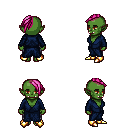
a pixel art fantasy rpg character, female body template, orc, green skin, blue robe, metal pants, pink long mohawk hairstyle, gold boots, four views (front, back, left, right), 2x2 character sprite sheet, small pixel art, hard edges, no anti-aliasing